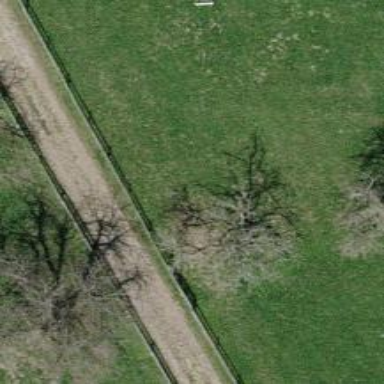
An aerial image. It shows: Agricultural area with deciduous broadleaved trees.